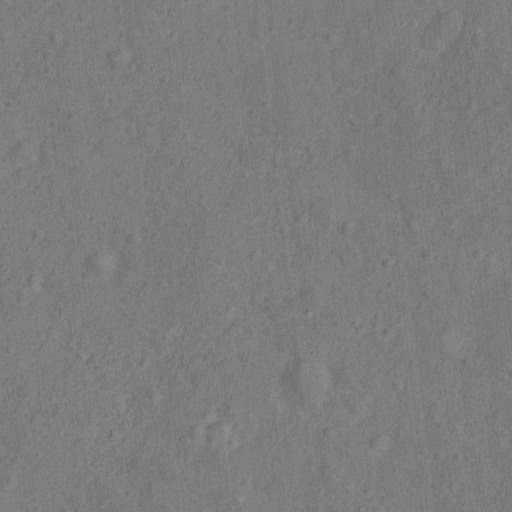
Classes present: Background